Interaction volume radius: 5 \u00c5
Interaction volume height: 25 \u00c5
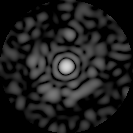
Disorder parameter: 0.8705